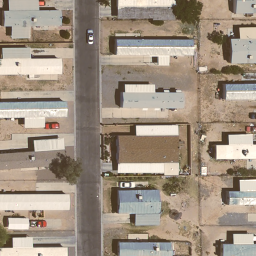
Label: mobilehomepark